Field crop: tomato
Growth stage: 1
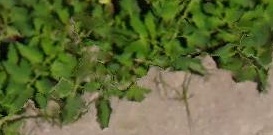
Species: tomato